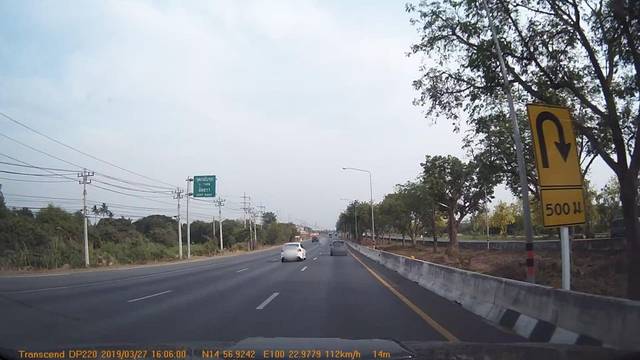
Region: Thailand
Coordinates: 14.948, 100.383